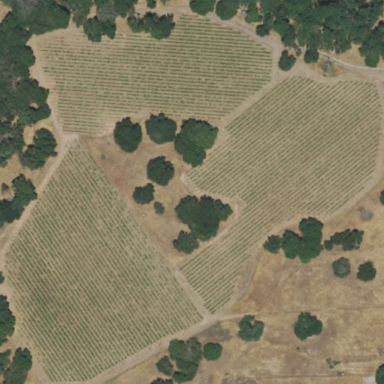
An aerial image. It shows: Vineyard with wine grapes as the main crop.